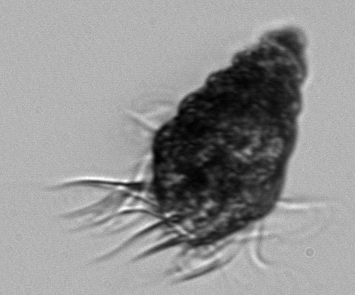
Label: Laboea_strobila